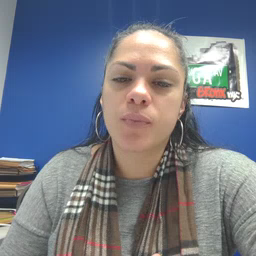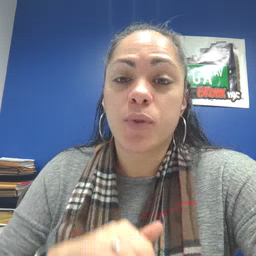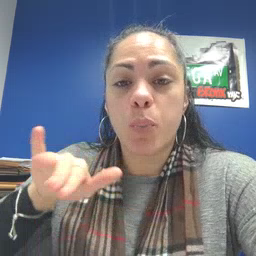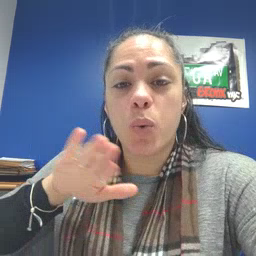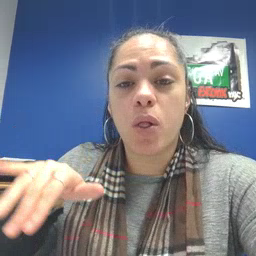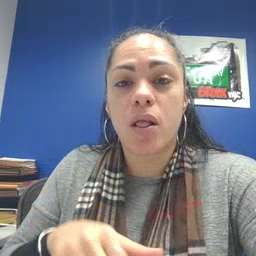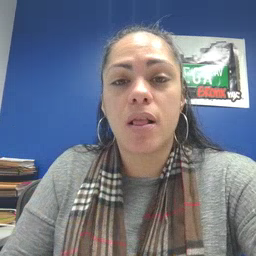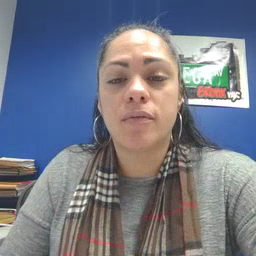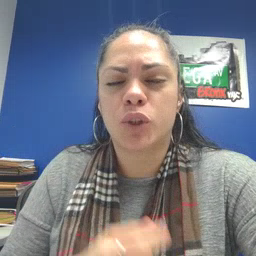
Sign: pool